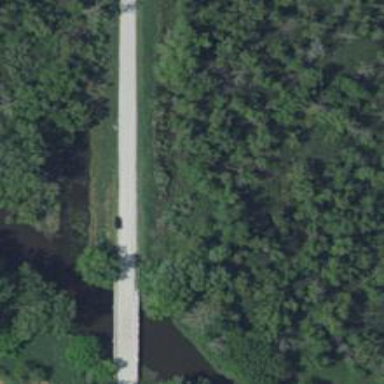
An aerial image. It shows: Unclassified road.